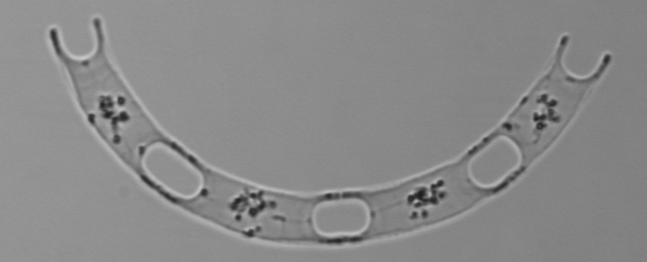
Label: Eucampia